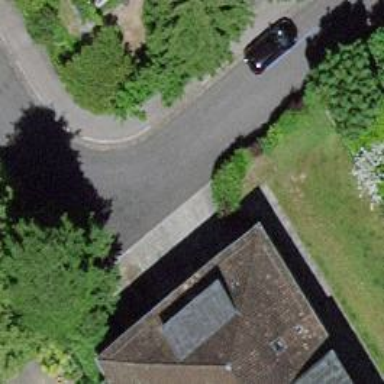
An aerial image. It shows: Paved footway.